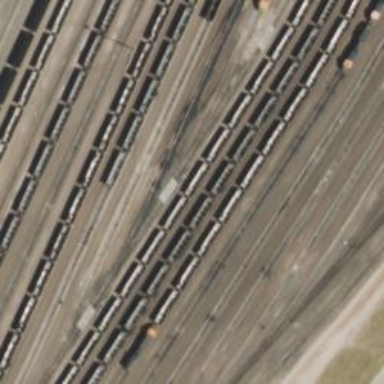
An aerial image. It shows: Railway yard in service.